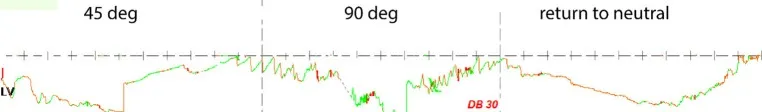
Downbeat nystagmus during positional testing and head rotated right. At 90 deg, the downbeat nystagmus has a peak velocity of 30 deg/sec, originally interpreted as evidence for otoconia dislodged within the lumen of the right anterior semicircular canal. LV, left vertical channel.
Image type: chart (chart)